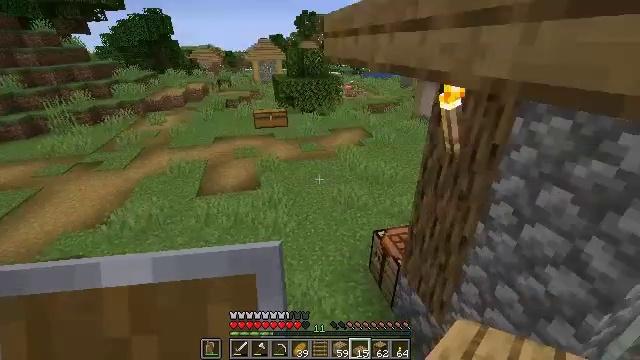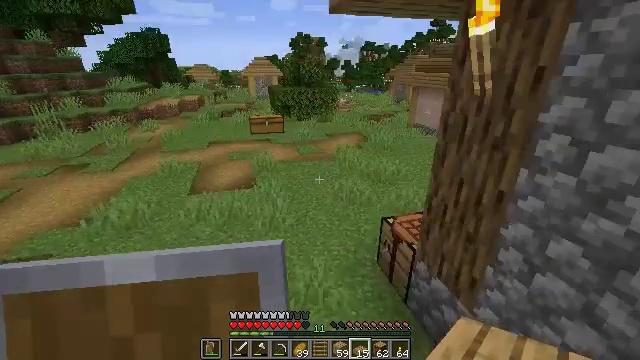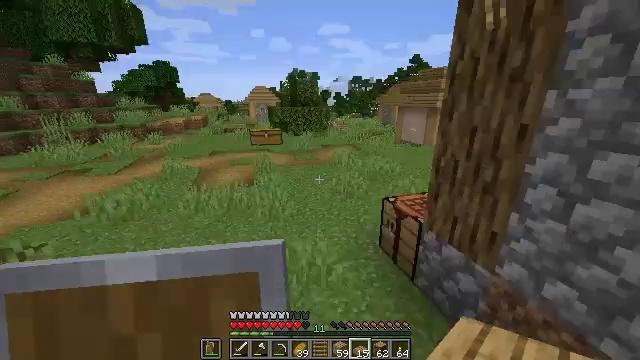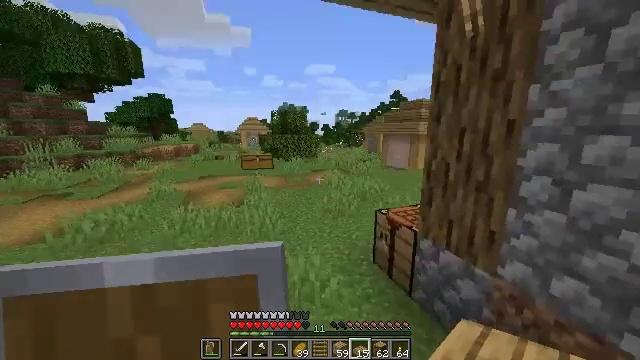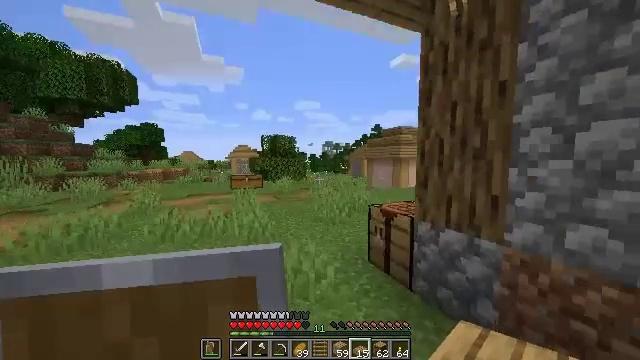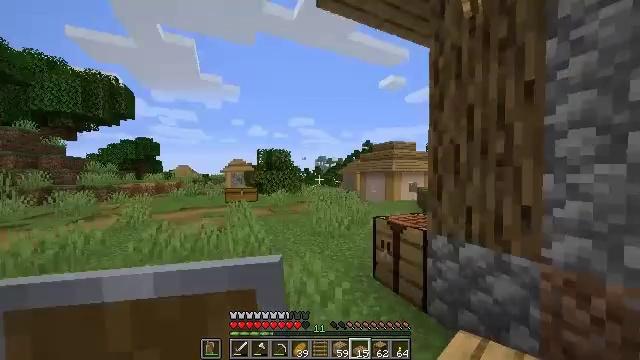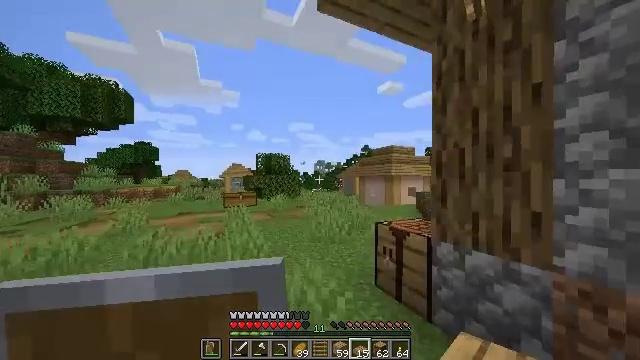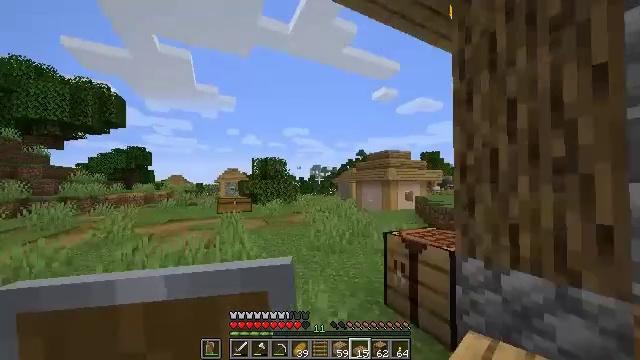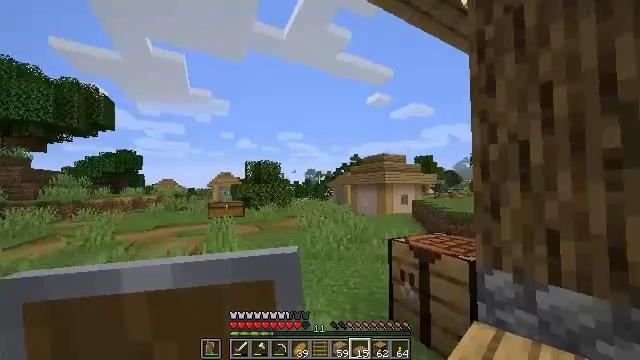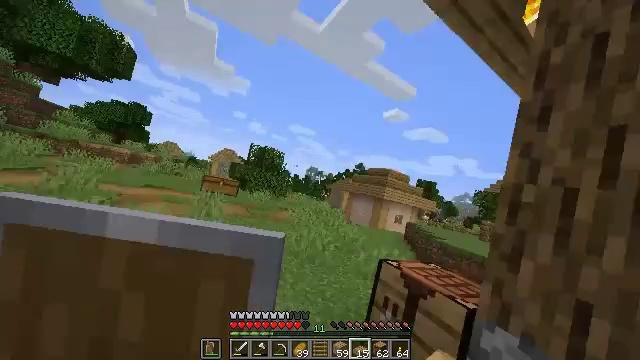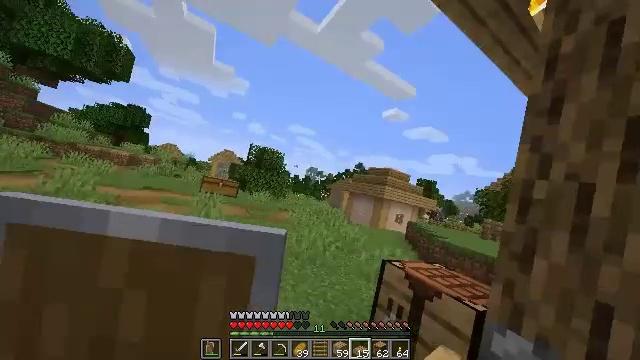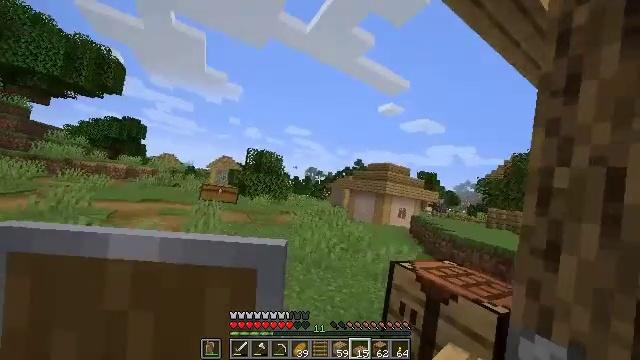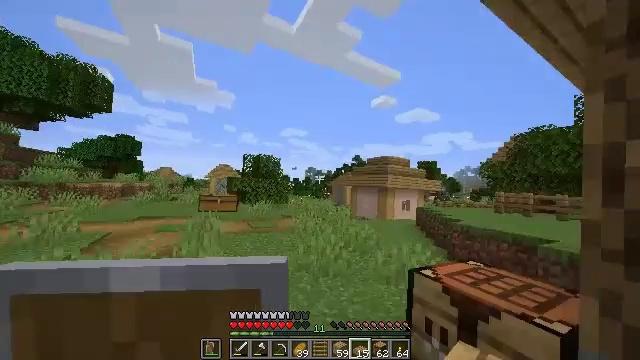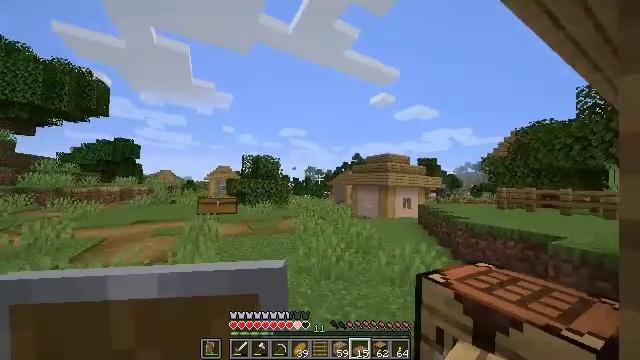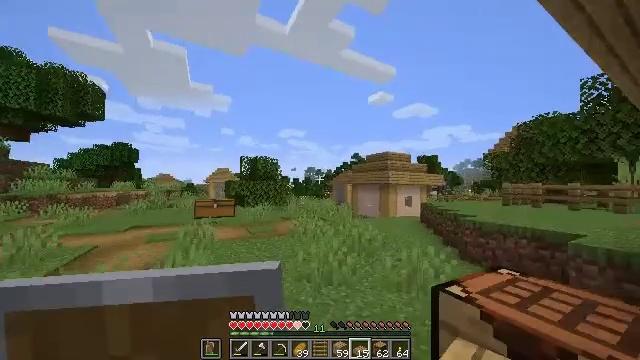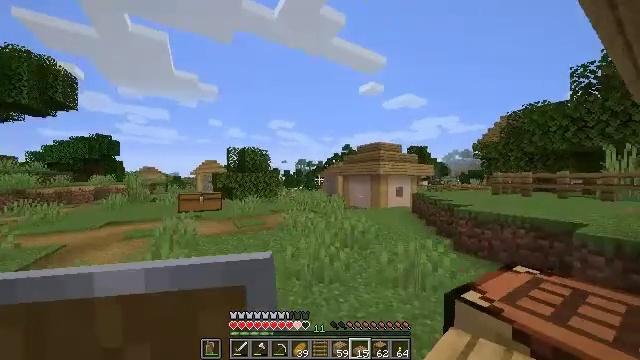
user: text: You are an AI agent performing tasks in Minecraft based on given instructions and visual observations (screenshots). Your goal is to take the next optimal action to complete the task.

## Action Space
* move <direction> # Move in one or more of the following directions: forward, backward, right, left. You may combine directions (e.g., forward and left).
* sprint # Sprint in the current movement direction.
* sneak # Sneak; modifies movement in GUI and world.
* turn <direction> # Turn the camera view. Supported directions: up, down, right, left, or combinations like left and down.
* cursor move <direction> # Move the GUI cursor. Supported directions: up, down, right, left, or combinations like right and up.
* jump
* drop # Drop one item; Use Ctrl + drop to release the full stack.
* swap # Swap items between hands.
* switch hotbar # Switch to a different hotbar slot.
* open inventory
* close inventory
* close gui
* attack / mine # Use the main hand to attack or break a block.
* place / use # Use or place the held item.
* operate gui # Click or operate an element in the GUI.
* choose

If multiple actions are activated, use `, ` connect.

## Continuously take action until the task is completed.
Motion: motion action
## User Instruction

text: Attack the oak slab to collect it.
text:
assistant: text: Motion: move forward, sprint, turn right and up
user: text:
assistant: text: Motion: move forward, sprint, turn right and up
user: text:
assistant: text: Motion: move forward, sprint, turn right and up
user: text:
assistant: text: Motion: move forward, sprint, turn right and up
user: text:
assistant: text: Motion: move forward, turn right and up
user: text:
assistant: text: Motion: move forward, turn up
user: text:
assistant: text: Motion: move forward, turn right and up
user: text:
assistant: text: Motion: move forward, turn right
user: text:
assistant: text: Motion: move forward
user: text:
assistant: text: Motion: move forward
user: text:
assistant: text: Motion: move forward
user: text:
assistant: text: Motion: move forward
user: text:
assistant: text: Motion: move forward
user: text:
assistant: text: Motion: move forward
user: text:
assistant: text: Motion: move forward, sprint, turn right and down
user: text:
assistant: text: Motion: move forward, sprint, turn right and down
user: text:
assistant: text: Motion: move forward, sprint, turn right and down
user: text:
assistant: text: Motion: move forward and move left
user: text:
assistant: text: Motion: move forward and move left, turn right
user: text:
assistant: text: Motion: move forward and move left, turn right and down
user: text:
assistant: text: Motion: move forward and move left, turn right
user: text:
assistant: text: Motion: move forward, turn right
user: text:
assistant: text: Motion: move forward
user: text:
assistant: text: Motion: move forward
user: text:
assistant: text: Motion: move forward, turn right
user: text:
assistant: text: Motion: move forward, turn right and up
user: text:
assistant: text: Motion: move forward, turn right
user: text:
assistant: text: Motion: move forward, turn right and up
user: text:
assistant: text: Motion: move forward, turn right
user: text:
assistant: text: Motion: move forward, turn right